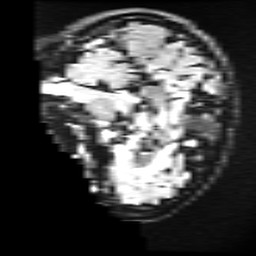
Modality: FLAIR
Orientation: sagittal
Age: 26
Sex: female
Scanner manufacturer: ge
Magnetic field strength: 3 T
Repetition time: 11 s
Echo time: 0.1497 s